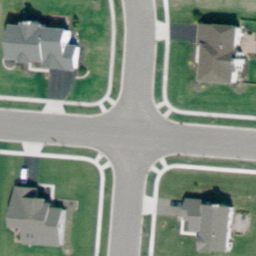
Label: intersection